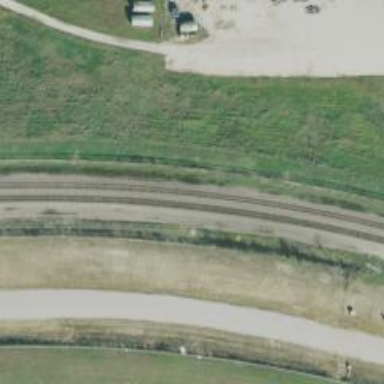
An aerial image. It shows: Railway track.